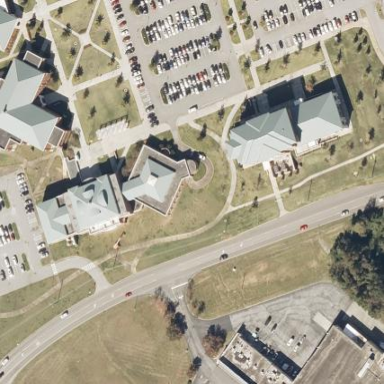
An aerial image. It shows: College building.